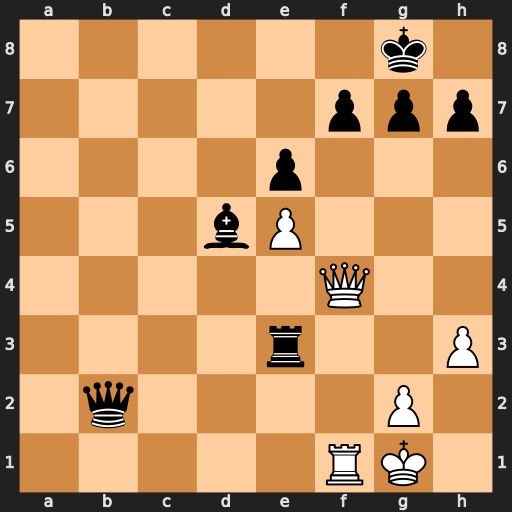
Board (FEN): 6k1/5ppp/4p3/3bP3/5Q2/4r2P/1q4P1/5RK1
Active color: w
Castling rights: -
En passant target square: -
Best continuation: Qxf7+ Kh8 Qe8#